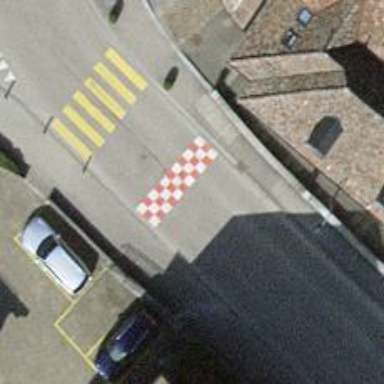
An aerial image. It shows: Traffic hump for calming the traffic.